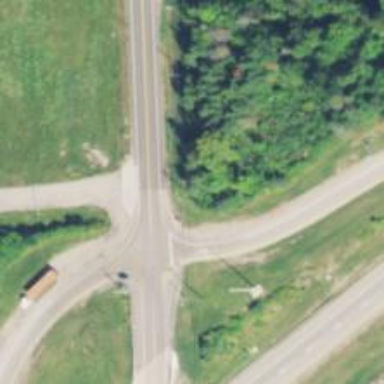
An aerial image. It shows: Road with stop sign.